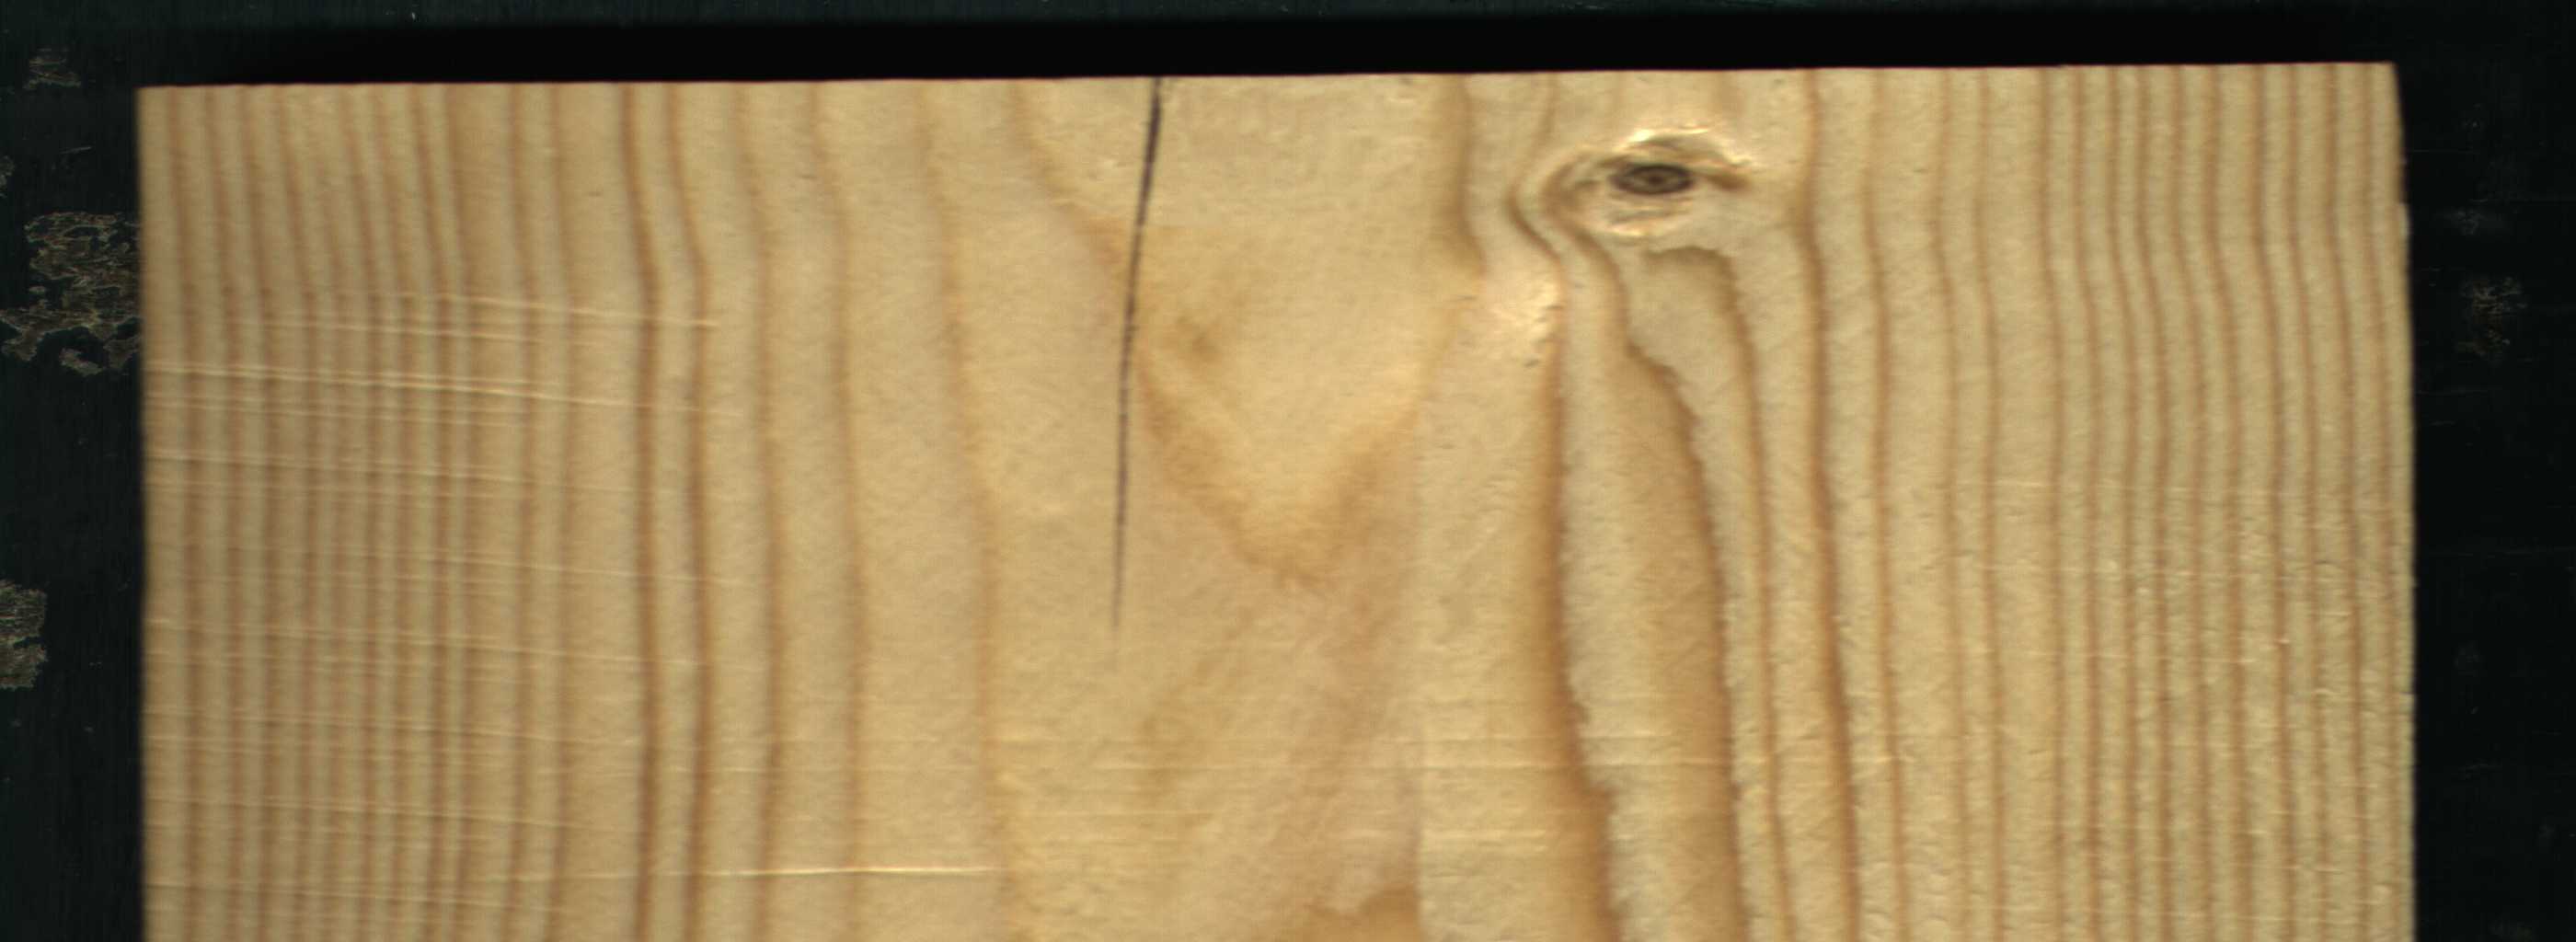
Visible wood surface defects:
Crack
Dead_Knot